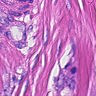
Metastatic tissue present: yes